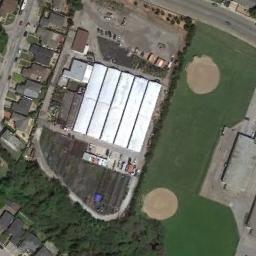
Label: baseball_diamond